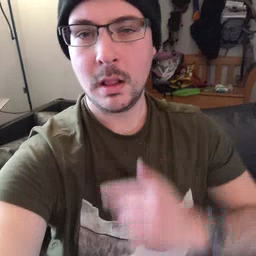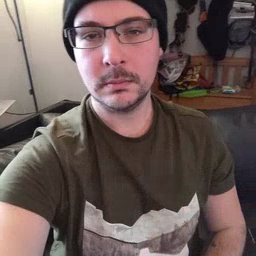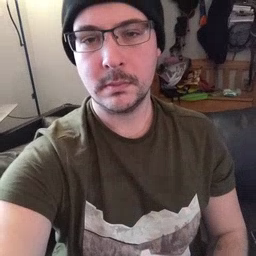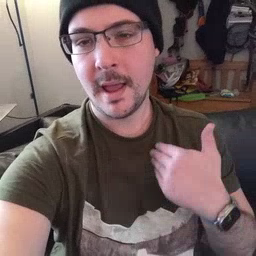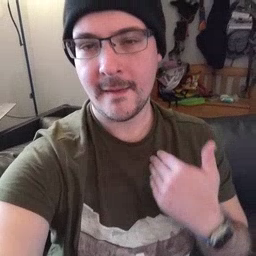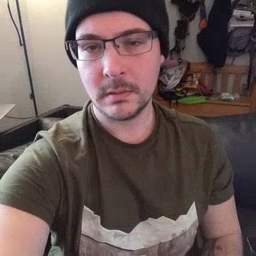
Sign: have